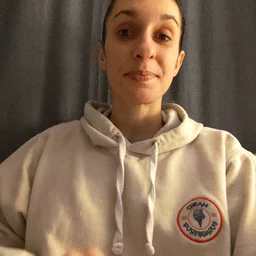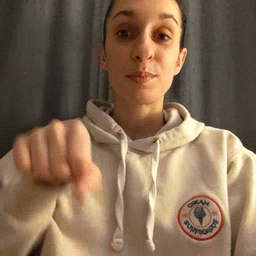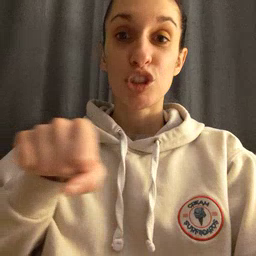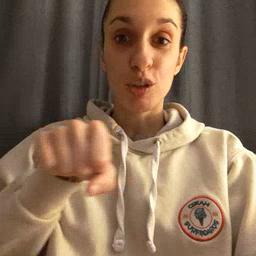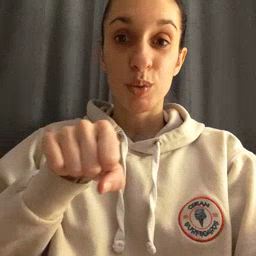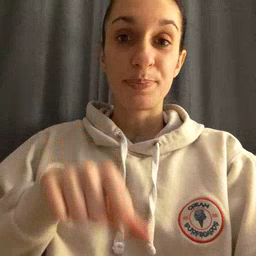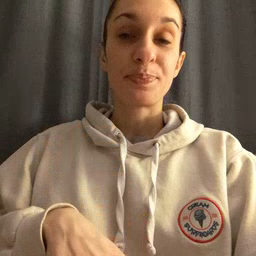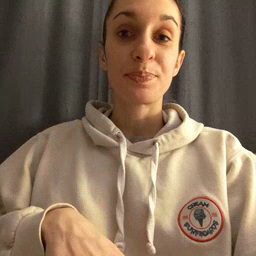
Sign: shoe